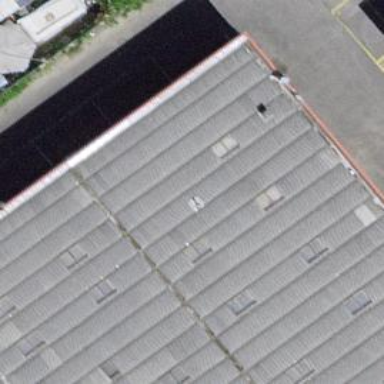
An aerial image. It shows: Caravan shop.